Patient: sex F, age 51
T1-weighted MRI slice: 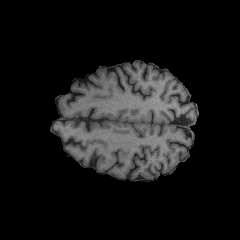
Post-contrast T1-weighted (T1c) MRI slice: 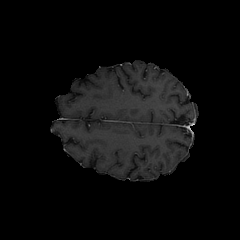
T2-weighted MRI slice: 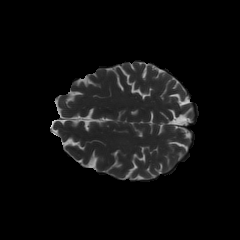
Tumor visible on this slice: no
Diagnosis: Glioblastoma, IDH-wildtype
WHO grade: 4